四年级 · 画法几何学
下面图形中，表示射线 MN 的是（）。
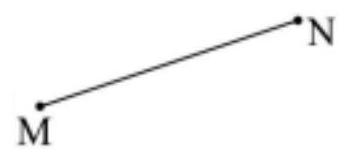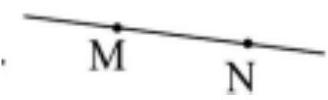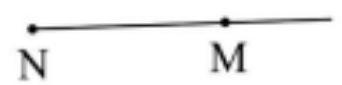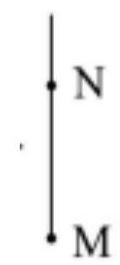
A.

B.

C.

D.

答案: D